Interaction volume radius: 10 \u00c5
Interaction volume height: 15 \u00c5
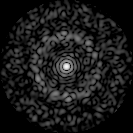
Disorder parameter: 0.8179